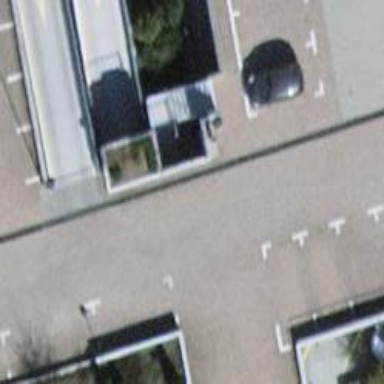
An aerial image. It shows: Parking aisle with concrete surface. The area is under tunnel.